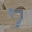
Label: 7